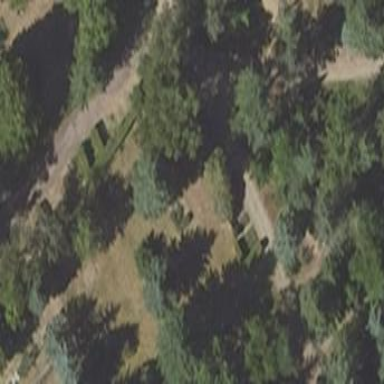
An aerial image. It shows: Graveyard.